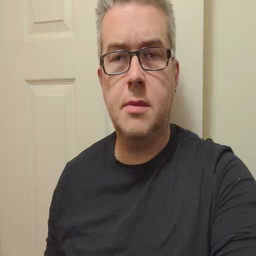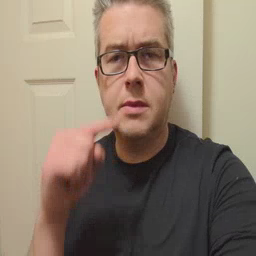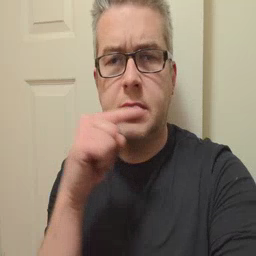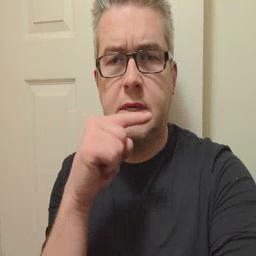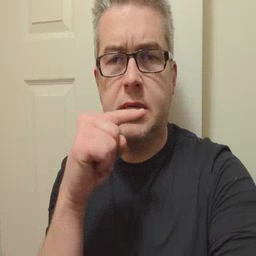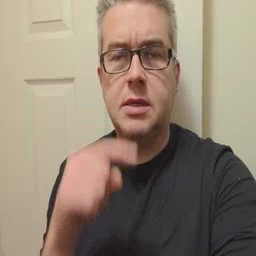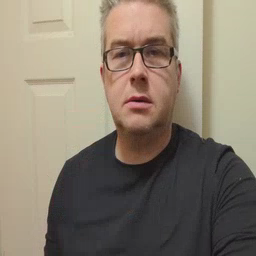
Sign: toothbrush